Question: ## Reading JSON in AngularJS
I am trying to learn AngularJS, but I've hit a small snag when it comes to retrieving JSON-data.
'''
<html>
<head>
<link rel="stylesheet" href="https://maxcdn.bootstrapcdn.com/bootstrap/4.0.0/css/bootstrap.min.css" integrity="sha384-Gn5384xqQ1aoWXA+058RXPxPg6fy4IWvTNh0E263XmFcJlSAwiGgFAW/dAiS6JXm" crossorigin="anonymous">
<script src="https://code.jquery.com/jquery-3.3.1.slim.min.js" integrity="sha384-q8i/X+965DzO0rT7abK41JStQIAqVgRVzpbzo5smXKp4YfRvH+8abtTE1Pi6jizo" crossorigin="anonymous"></script>
<script src="https://cdnjs.cloudflare.com/ajax/libs/popper.js/1.14.0/umd/popper.min.js" integrity="sha384-cs/chFZiN24E4KMATLdqdvsezGxaGsi4hLGOzlXwp5UZB1LY//20VyM2taTB4QvJ" crossorigin="anonymous"></script>
<script src="https://stackpath.bootstrapcdn.com/bootstrap/4.1.0/js/bootstrap.min.js" integrity="sha384-uefMccjFJAIv6A+rW+L4AHf99KvxDjWSu1z9VI8SKNVmz4sk7buKt/6v9KI65qnm" crossorigin="anonymous"></script>
<script src="https://ajax.googleapis.com/ajax/libs/angularjs/1.6.9/angular.min.js"></script>
<script src="https://cdnjs.cloudflare.com/ajax/libs/ODataResources/1.0.25/odataresources.min.js"></script>
</head>
<script>
var app = angular.module('links', []);
app.controller('feedLinks', function($scope, $http) {
const BASE_URL = 'http://services.odata.org/V3/OData/OData.svc/'
$http.get(BASE_URL)
.then(function(response) {
$scope.rawdata = response.data; //array with two elements - one link, and an array with data
});
});
</script>
<body>
<div class="container main-container">
<div class="row">
<div class="col menu">
<nav class="navbar navbar-expand-lg navbar-light bg-light">
<a class="navbar-brand" href="#">Navbar</a>
<button class="navbar-toggler" type="button" data-toggle="collapse" data-target="#navbarNav" aria-controls="navbarNav" aria-expanded="false" aria-label="Toggle navigation">
<span class="navbar-toggler-icon"></span>
</button>
<div class="collapse navbar-collapse" id="navbarNav">
<ul>
<div ng-app="links" ng-controller="feedLinks">
<li ng-repeat="element in rawdata">
{{ element }}
<a class="nav-link" href="{{ element.url }}">{{ element.name }}</a>
</li>
</div>
</ul>
</div>
</nav>
</div>
</div>
</div>
</body>
</html>
'''
Instead of getting an array with data which I can create links from, I am getting an array with two elements, a link and another array. And I am not able to print the array inside the array... Any pointers would be appreciated.
---
On the telephone now, here is a screenshot:

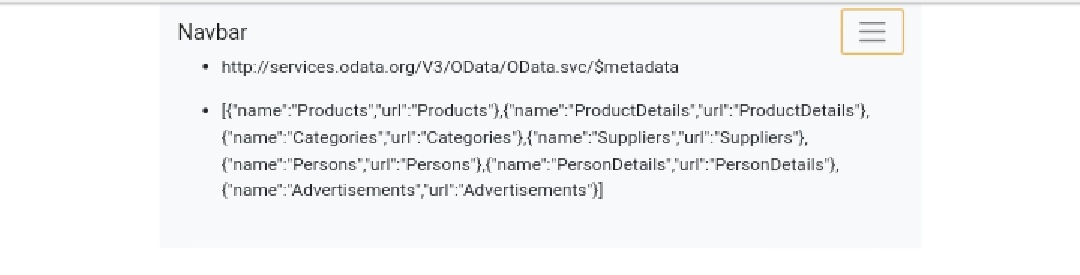
Answer: Try this,
'''
<html>
<head>
<link rel="stylesheet" href="https://maxcdn.bootstrapcdn.com/bootstrap/4.0.0/css/bootstrap.min.css" integrity="sha384-Gn5384xqQ1aoWXA+058RXPxPg6fy4IWvTNh0E263XmFcJlSAwiGgFAW/dAiS6JXm" crossorigin="anonymous">
<script src="https://code.jquery.com/jquery-3.3.1.slim.min.js" integrity="sha384-q8i/X+965DzO0rT7abK41JStQIAqVgRVzpbzo5smXKp4YfRvH+8abtTE1Pi6jizo" crossorigin="anonymous"></script>
<script src="https://cdnjs.cloudflare.com/ajax/libs/popper.js/1.14.0/umd/popper.min.js" integrity="sha384-cs/chFZiN24E4KMATLdqdvsezGxaGsi4hLGOzlXwp5UZB1LY//20VyM2taTB4QvJ" crossorigin="anonymous"></script>
<script src="https://stackpath.bootstrapcdn.com/bootstrap/4.1.0/js/bootstrap.min.js" integrity="sha384-uefMccjFJAIv6A+rW+L4AHf99KvxDjWSu1z9VI8SKNVmz4sk7buKt/6v9KI65qnm" crossorigin="anonymous"></script>
<script src="https://ajax.googleapis.com/ajax/libs/angularjs/1.6.9/angular.min.js"></script>
<script src="https://cdnjs.cloudflare.com/ajax/libs/ODataResources/1.0.25/odataresources.min.js"></script>
</head>
<script>
'''
'''
var app = angular.module('links', []);
app.controller('feedLinks', function($scope, $http) {
const BASE_URL = 'http://services.odata.org/V3/OData/OData.svc/'
$http.get(BASE_URL)
.then(function(response) {
$scope.rawdata = response.data; //array with two elements - one link, and an array with data
});
});
'''
'''
</script>
<body>
<div class="container main-container">
<div class="row">
<div class="col menu">
<nav class="navbar navbar-expand-lg navbar-light bg-light">
<a class="navbar-brand" href="#">Navbar</a>
<button class="navbar-toggler" type="button"
data-toggle="collapse"
data-target="#navbarNav"
aria-controls="navbarNav"
aria-expanded="false"
aria-label="Toggle navigation">
<span class="navbar-toggler-icon"></span>
</button>
<div class="collapse navbar-collapse" id="navbarNav">
<ul>
<div ng-app="links" ng-controller="feedLinks">
<li ng-repeat="element in rawdata.value">
<a class="nav-link" href="{{ element }}">
{{ element.name }}
</a>
</li>
</div>
</ul>
</div>
</nav>
</div>
</div>
</div>
</body>
</html>
'''